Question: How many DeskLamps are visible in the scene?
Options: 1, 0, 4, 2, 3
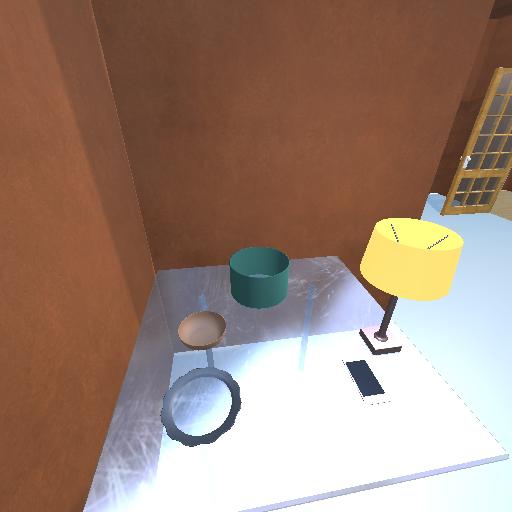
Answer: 1